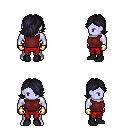
a pixel art fantasy rpg character, male body template, dark elf, purple skin, maroon sleeveless shirt, red pants, raven swoop hairstyle, gold gloves, black shoes, four views (front, back, left, right), 2x2 character sprite sheet, small pixel art, hard edges, no anti-aliasing